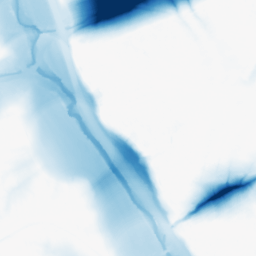
Category: morphological
Decomposition family: morphological
Decomposition parameters: operation: closing
size: 50
Upsampling method: linear_exact
Upsampling parameters: scale: 4
Upsampling scale: 4